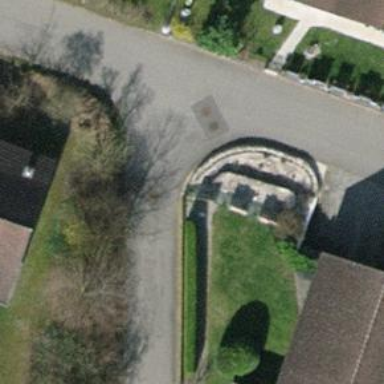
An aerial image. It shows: Hedge acting as barrier.